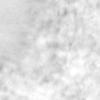
Label: no_change